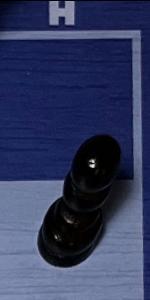
Label: Pawn_Black